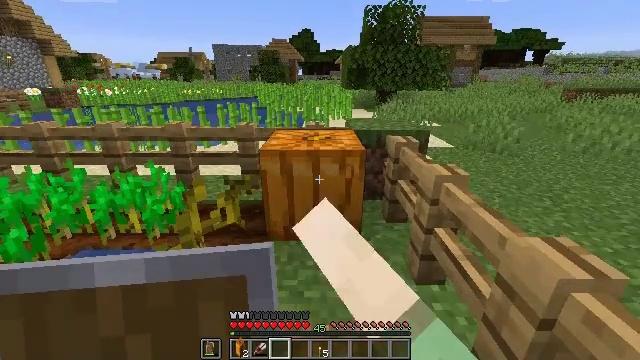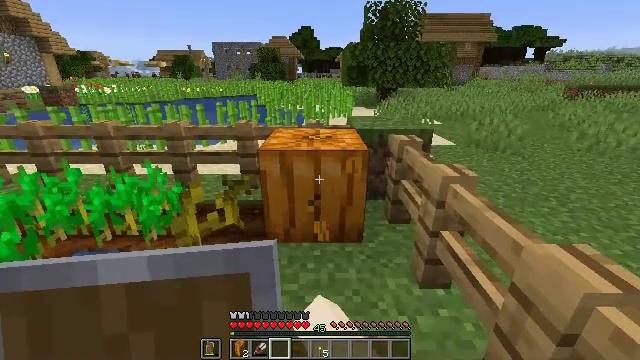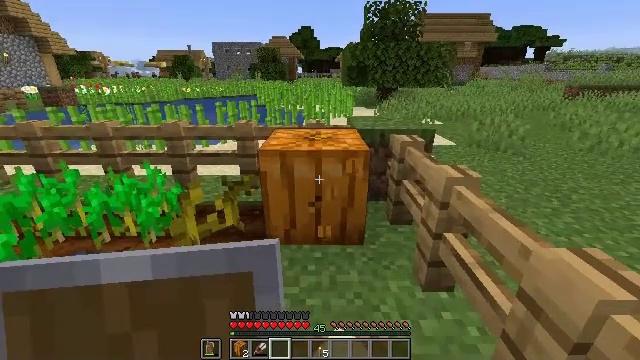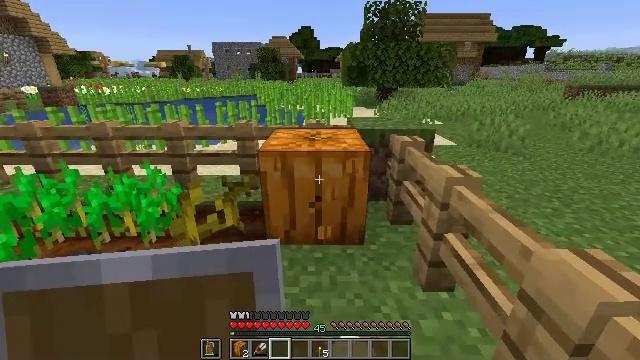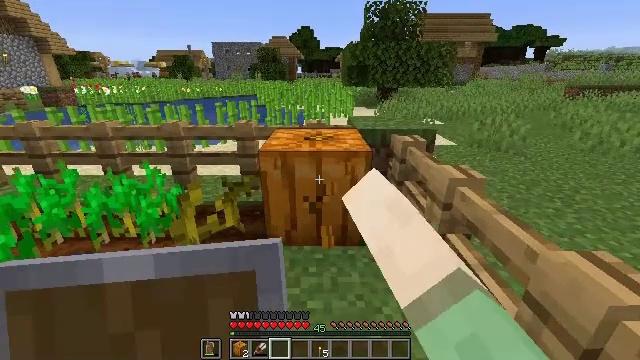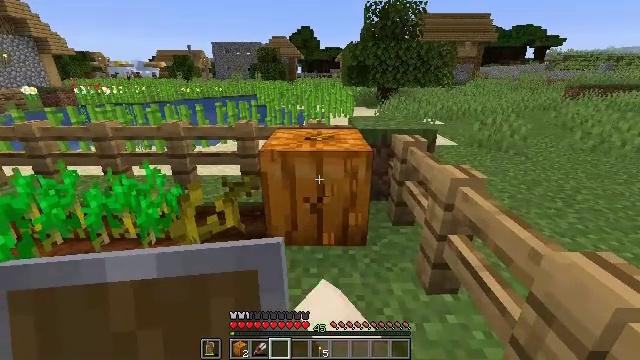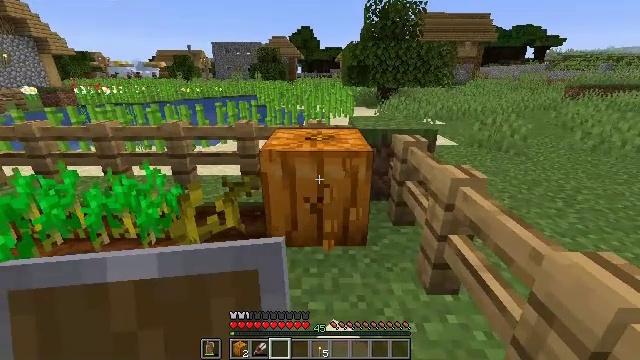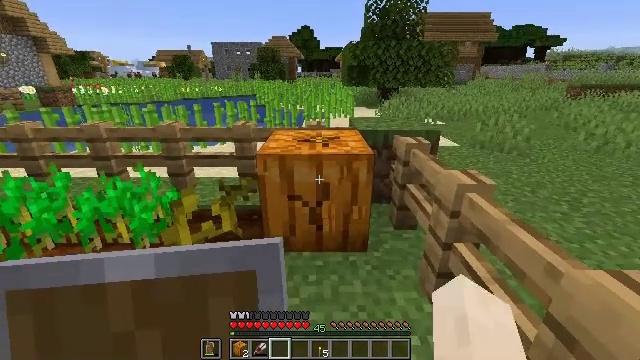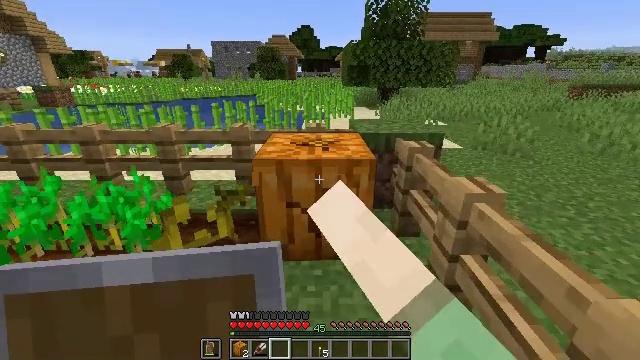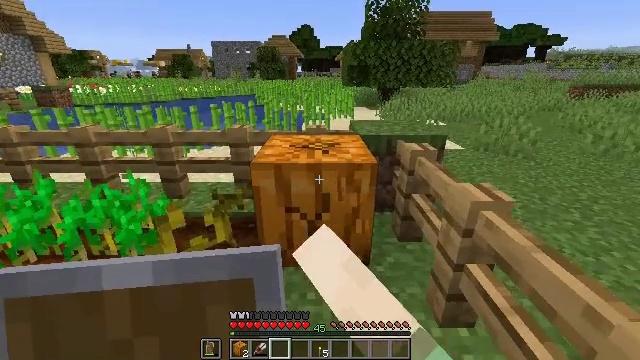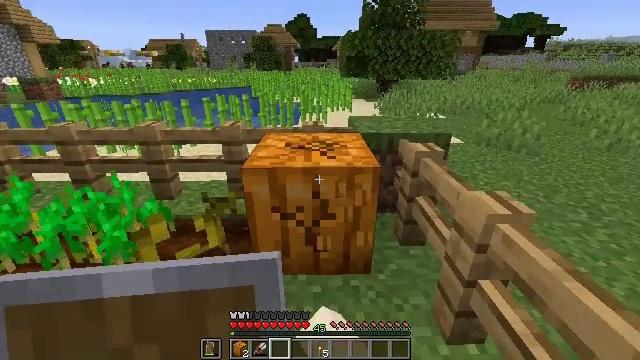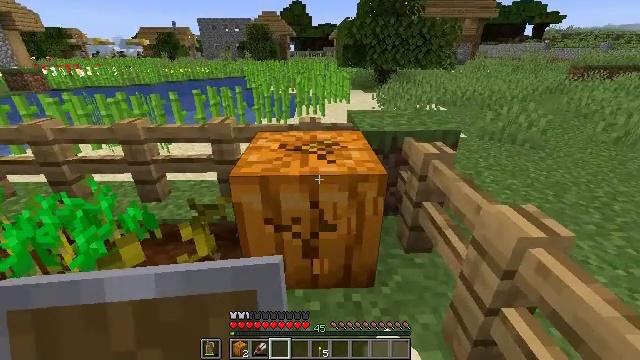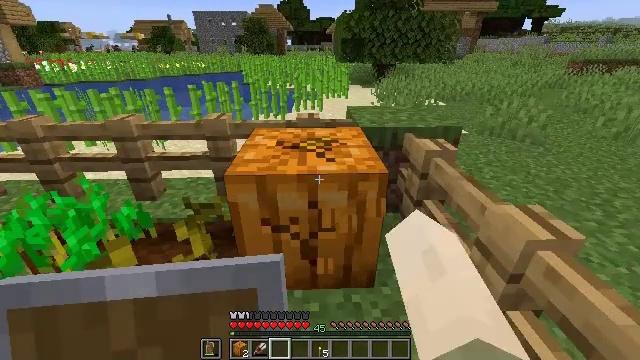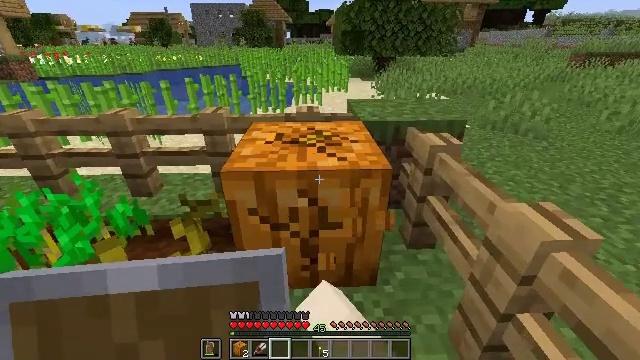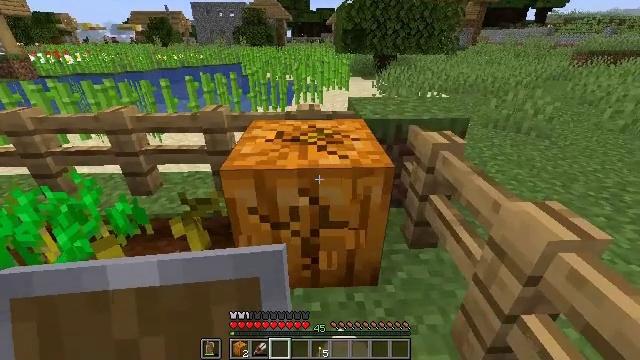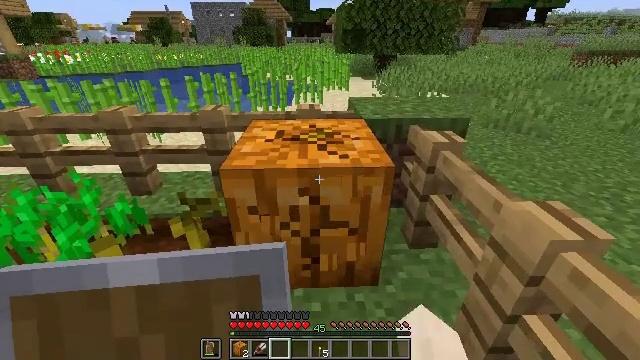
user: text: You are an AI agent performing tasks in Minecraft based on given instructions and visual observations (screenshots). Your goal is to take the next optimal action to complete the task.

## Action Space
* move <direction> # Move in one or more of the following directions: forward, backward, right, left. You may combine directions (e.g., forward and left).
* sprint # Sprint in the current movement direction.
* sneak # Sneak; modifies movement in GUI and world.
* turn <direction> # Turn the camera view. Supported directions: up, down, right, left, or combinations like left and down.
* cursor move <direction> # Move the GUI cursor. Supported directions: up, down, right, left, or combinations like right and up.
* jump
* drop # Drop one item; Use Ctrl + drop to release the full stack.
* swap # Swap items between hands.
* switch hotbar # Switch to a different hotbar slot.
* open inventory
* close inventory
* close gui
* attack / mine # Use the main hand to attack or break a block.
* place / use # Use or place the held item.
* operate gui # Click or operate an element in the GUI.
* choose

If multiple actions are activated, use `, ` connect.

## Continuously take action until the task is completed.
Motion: motion action
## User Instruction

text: Attack the pumpkin to gather it.
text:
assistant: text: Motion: attack / mine
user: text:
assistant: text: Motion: attack / mine
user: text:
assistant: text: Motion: attack / mine
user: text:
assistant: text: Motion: attack / mine
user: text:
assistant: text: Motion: attack / mine
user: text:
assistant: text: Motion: attack / mine
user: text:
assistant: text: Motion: move forward, attack / mine
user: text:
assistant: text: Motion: move forward, attack / mine
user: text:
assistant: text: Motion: move forward, attack / mine
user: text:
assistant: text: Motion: move forward, turn down, attack / mine
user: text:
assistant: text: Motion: turn down, attack / mine
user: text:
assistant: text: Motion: turn down, attack / mine
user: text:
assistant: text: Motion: turn down, attack / mine
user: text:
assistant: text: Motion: attack / mine
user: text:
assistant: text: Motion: attack / mine
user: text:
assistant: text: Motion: attack / mine
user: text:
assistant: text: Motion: attack / mine
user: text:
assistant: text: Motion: attack / mine
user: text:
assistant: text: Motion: attack / mine
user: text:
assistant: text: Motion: attack / mine
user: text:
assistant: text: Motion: attack / mine
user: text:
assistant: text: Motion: attack / mine
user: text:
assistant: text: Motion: attack / mine
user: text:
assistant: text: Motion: attack / mine
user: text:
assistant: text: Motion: attack / mine
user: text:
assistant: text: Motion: attack / mine
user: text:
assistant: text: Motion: attack / mine
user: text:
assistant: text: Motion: attack / mine
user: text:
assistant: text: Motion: attack / mine
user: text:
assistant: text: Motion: attack / mine